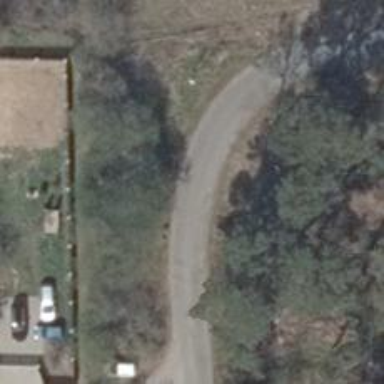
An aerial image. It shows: Residential road with asphalt surface.